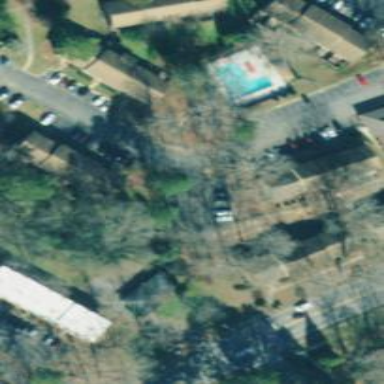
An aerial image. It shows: Residential road.